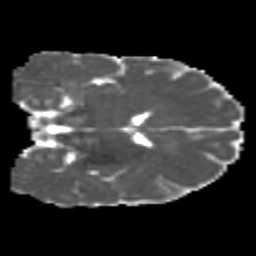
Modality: MD
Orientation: coronal
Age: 24
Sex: male
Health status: healthy
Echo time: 0.074 s